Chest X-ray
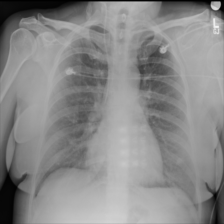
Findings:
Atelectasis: negative
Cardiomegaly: negative
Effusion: negative
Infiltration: negative
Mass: negative
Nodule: negative
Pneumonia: negative
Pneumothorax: negative
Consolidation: negative
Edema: negative
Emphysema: negative
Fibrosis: negative
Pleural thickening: negative
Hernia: negative